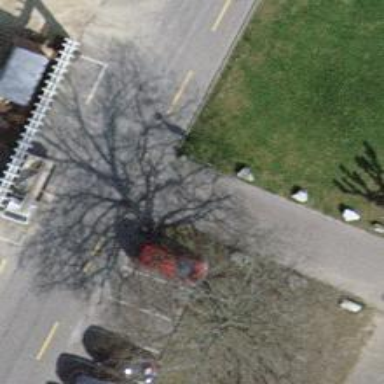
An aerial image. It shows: Swing gate.